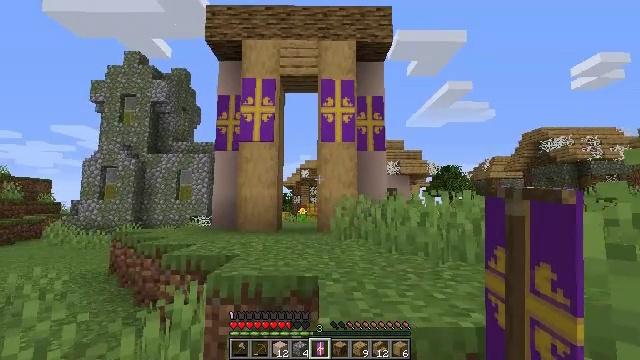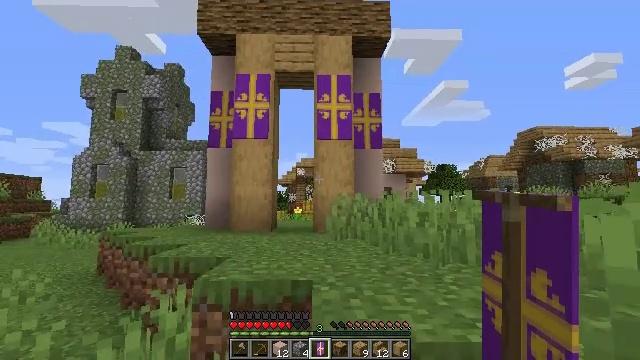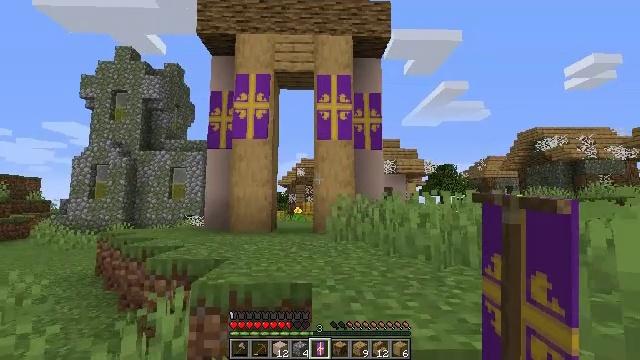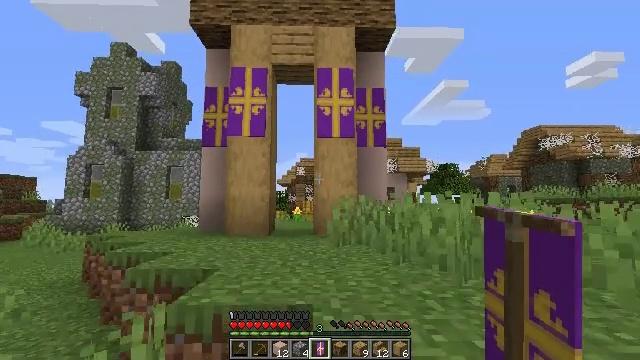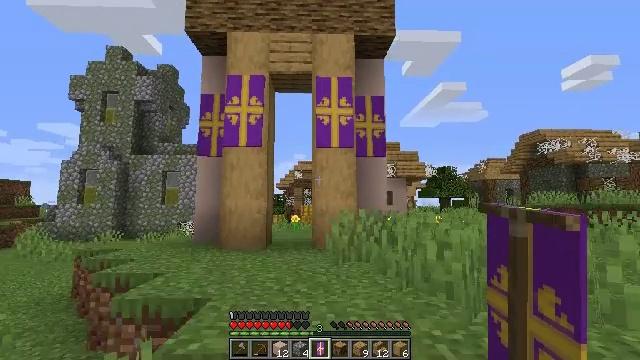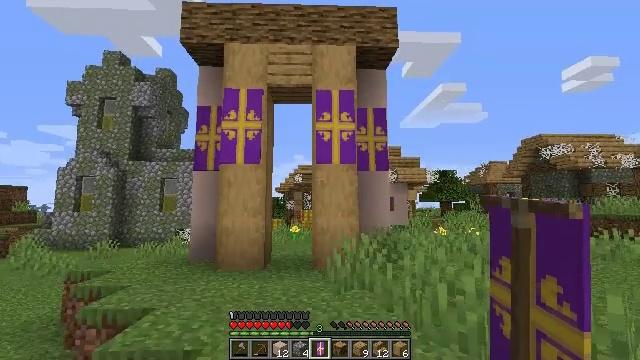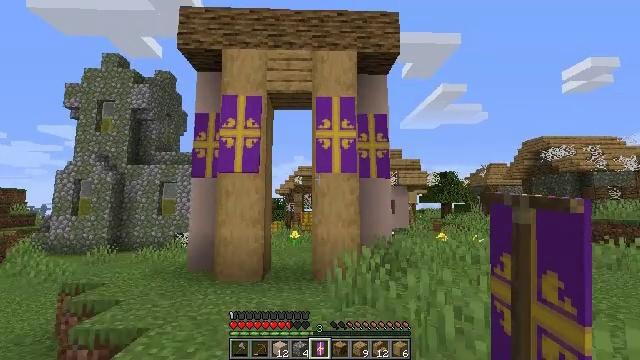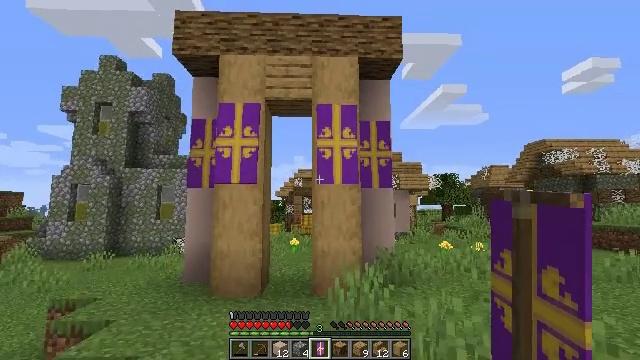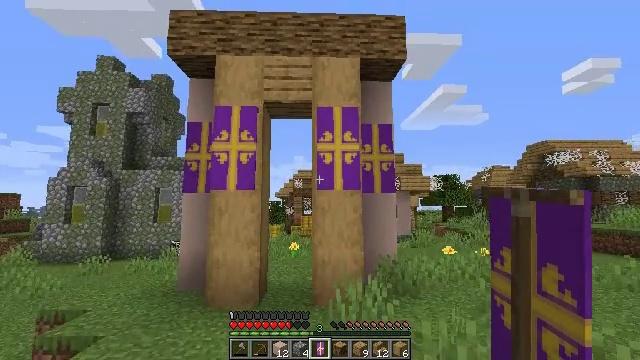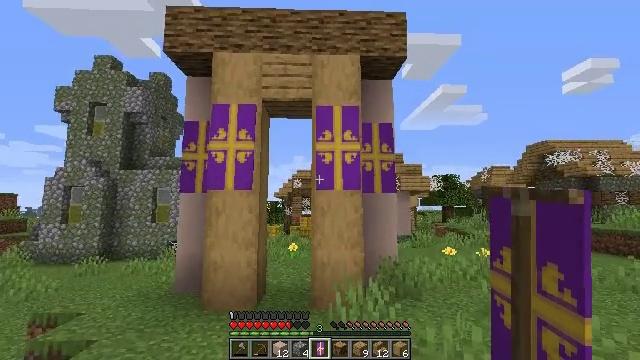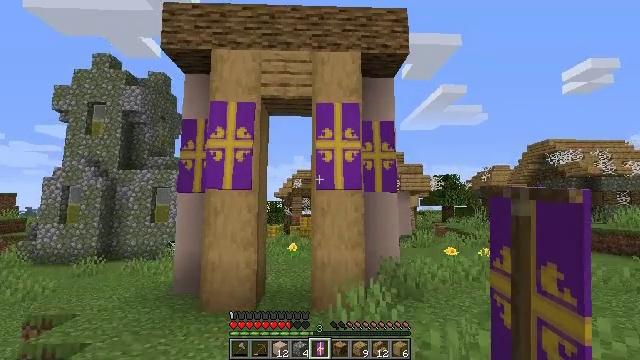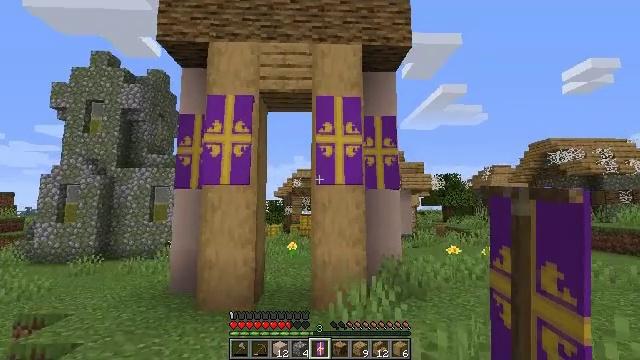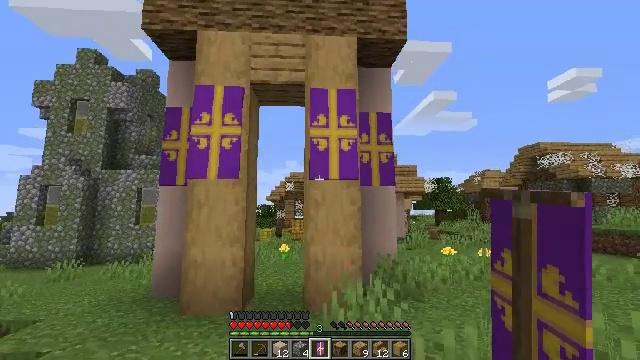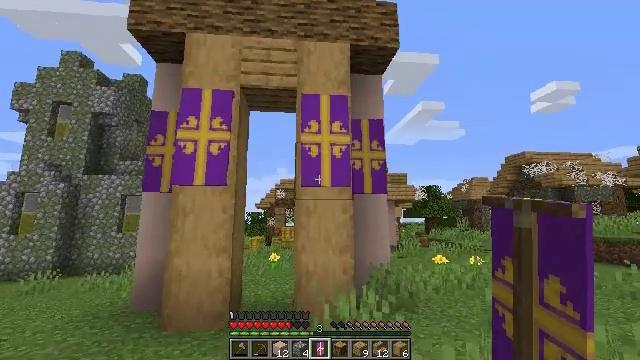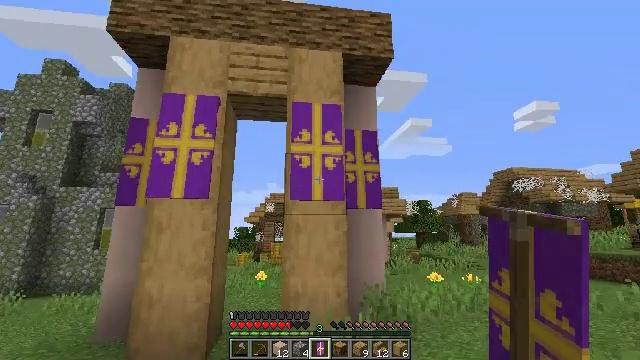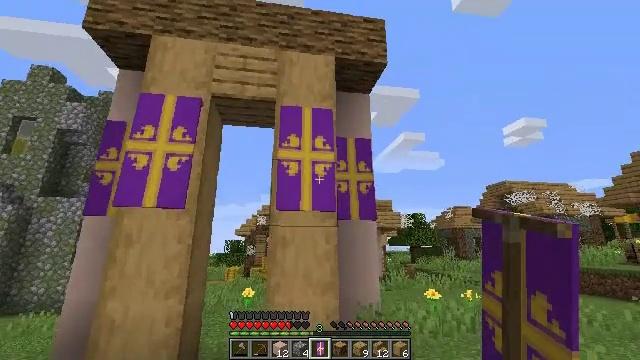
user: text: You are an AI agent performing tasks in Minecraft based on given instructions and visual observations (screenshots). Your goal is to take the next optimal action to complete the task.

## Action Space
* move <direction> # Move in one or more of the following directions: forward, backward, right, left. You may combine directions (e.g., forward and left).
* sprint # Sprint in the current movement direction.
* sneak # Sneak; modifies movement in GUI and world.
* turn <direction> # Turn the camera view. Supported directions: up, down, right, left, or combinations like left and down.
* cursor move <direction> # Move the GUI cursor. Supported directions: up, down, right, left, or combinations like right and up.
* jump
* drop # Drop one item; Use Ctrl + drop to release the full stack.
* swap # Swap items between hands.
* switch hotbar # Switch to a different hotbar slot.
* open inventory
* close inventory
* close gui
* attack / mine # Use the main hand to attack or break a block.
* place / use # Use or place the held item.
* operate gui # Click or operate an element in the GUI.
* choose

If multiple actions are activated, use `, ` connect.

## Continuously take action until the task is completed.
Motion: motion action
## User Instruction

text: Take down the purple wall banner.
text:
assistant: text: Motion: move forward
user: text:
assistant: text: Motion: move forward
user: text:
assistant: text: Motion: move forward
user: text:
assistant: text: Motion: move forward, jump
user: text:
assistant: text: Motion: move forward, jump
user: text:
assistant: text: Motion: move forward, jump
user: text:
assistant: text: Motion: move forward, jump
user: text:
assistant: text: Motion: move forward
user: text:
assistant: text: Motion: move forward
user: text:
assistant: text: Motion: move forward
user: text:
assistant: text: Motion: move forward
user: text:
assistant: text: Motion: move forward, turn right and up
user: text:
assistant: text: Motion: move forward, turn right and up
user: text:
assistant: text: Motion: move forward, turn right and up
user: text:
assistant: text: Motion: move forward and move right, turn right and up
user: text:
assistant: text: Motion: move forward and move right, turn up
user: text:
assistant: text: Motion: move forward and move right
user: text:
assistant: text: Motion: move forward and move right, turn up
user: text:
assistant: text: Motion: move forward, turn up
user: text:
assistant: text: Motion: move forward, turn left and up
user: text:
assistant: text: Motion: move forward, turn up
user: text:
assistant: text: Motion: move forward
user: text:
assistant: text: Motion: move forward
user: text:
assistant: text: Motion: move forward, turn up
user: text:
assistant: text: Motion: move forward, turn up
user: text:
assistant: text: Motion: move forward, turn up
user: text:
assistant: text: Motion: move forward
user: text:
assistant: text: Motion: turn up
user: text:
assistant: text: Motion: turn up
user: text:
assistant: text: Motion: no_op